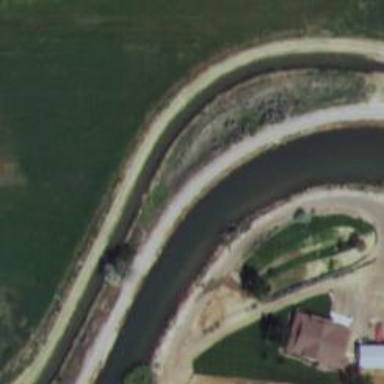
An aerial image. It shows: Canal.